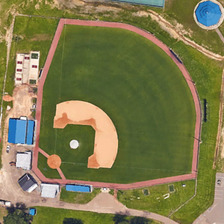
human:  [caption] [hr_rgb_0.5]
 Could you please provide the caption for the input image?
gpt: a baseball field is near several green trees .

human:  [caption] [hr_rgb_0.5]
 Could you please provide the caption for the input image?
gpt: a baseball field is near several green trees .

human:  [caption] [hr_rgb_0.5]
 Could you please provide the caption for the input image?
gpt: a baseball field is near several green trees .

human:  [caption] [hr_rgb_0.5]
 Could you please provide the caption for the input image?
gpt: a baseball field is near several green trees .

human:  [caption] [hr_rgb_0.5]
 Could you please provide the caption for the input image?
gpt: a baseball field is near several green trees .